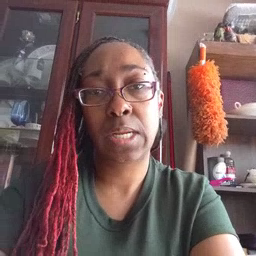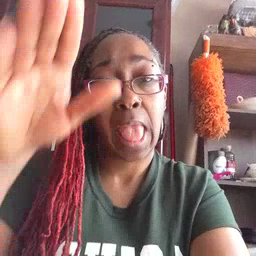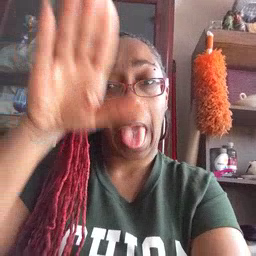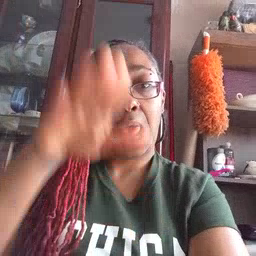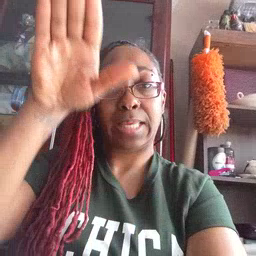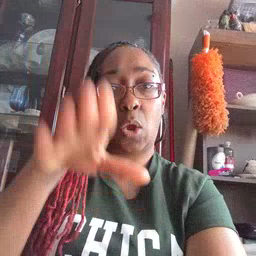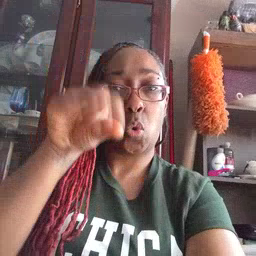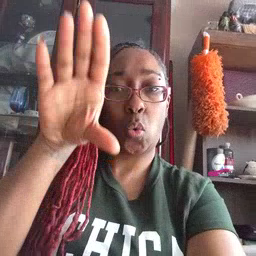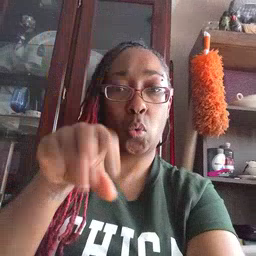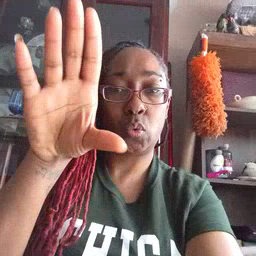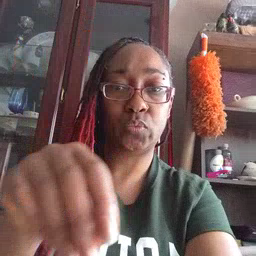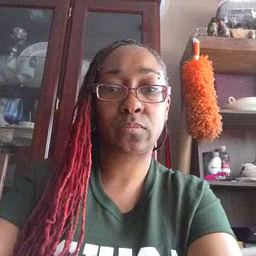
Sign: alligator